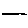
Label: line